Interaction volume radius: 5 \u00c5
Interaction volume height: 15 \u00c5
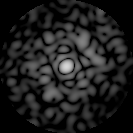
Disorder parameter: 0.7075